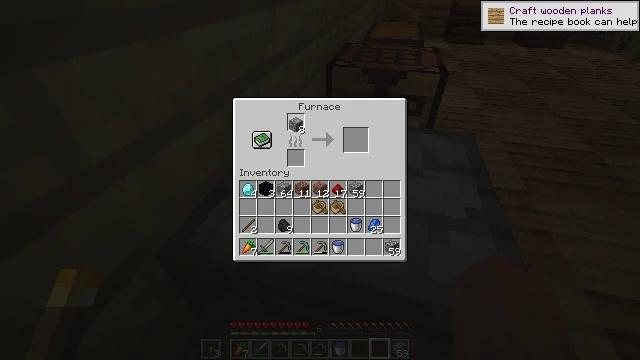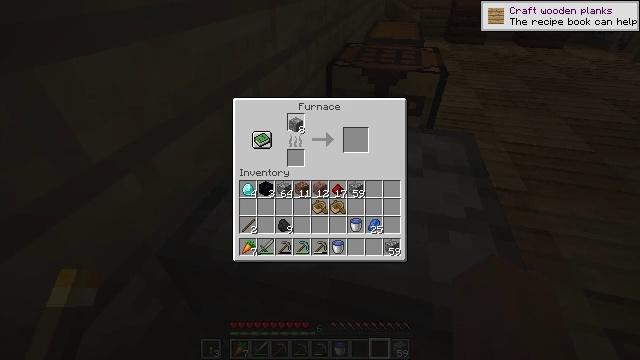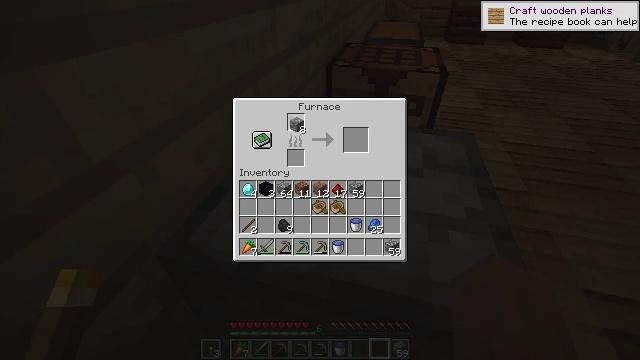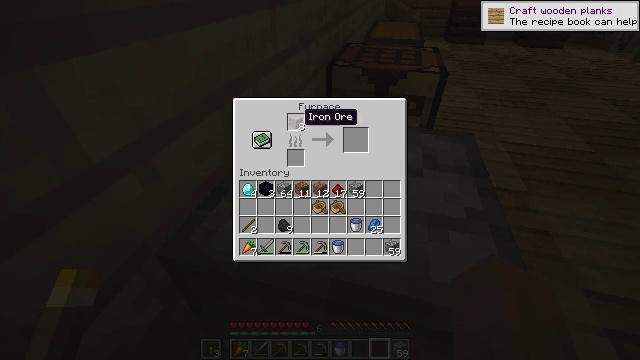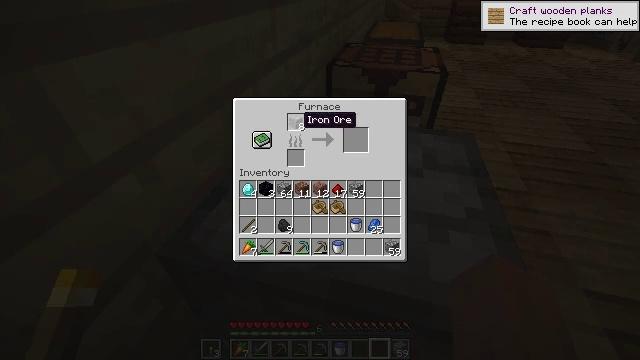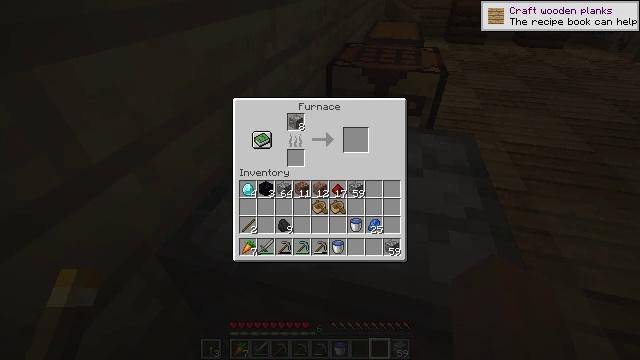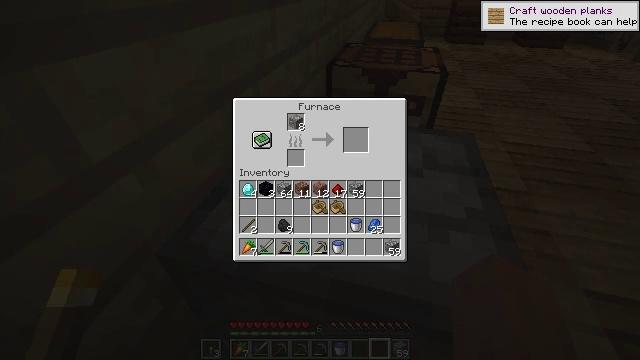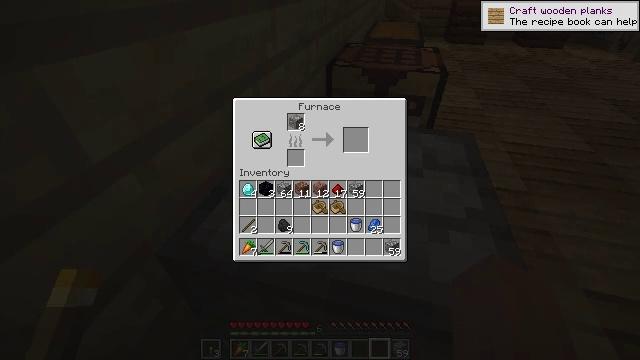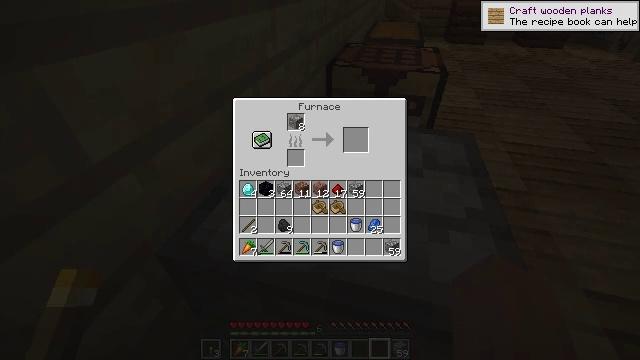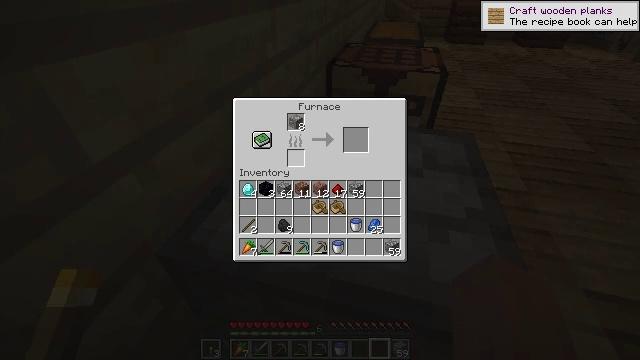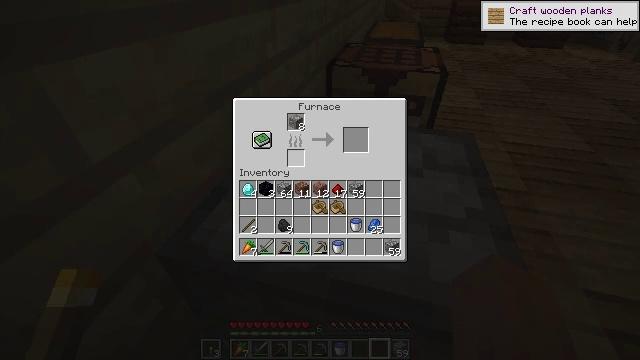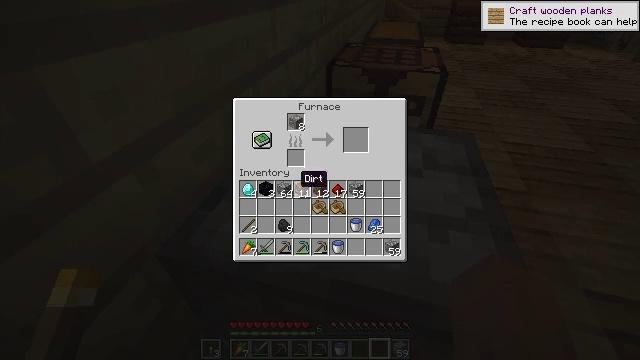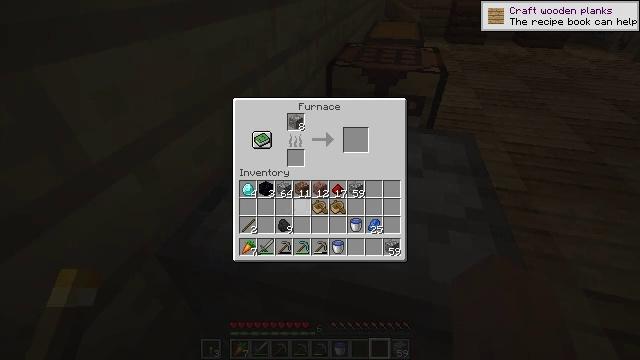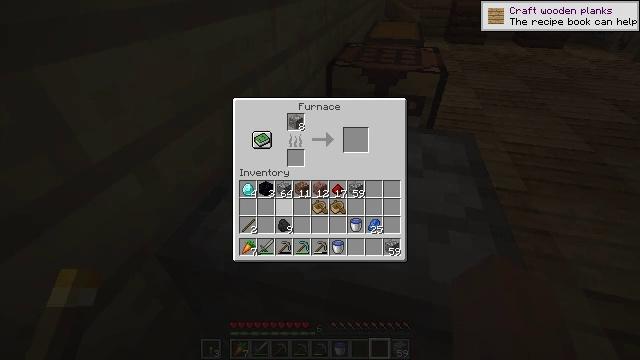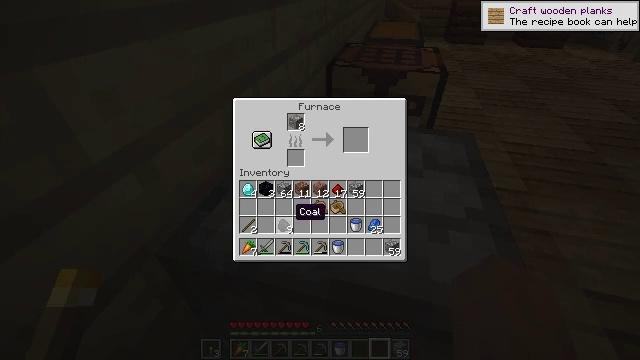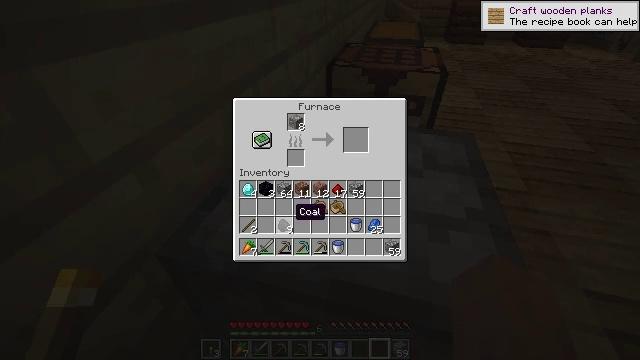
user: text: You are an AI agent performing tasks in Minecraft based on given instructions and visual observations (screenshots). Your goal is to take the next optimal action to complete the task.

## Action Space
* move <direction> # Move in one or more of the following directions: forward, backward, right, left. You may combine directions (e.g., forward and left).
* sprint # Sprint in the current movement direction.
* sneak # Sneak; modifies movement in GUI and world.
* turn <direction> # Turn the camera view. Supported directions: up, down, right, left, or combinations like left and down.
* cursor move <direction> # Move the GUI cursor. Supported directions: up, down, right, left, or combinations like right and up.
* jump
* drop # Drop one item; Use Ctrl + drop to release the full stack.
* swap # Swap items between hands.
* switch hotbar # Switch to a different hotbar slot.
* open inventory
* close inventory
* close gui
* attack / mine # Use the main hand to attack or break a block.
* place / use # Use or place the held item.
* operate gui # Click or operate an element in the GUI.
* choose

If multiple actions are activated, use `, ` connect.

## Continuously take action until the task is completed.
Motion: motion action
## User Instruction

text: Prepare materials to craft a diamond sword.
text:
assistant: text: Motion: operate gui
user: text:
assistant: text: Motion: operate gui
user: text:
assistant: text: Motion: no_op
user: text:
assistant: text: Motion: no_op
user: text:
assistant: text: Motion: no_op
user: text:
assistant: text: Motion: no_op
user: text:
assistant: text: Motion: cursor move down
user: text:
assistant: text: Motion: no_op
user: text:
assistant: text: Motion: cursor move down
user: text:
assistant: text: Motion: no_op
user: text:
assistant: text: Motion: cursor move down
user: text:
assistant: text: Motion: cursor move down
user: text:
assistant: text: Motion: cursor move down
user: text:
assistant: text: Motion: no_op
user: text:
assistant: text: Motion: no_op
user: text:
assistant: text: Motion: no_op
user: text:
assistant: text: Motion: no_op
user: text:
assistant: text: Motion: no_op
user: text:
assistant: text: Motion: operate gui
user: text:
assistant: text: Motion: operate gui
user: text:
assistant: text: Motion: no_op
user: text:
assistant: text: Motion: cursor move up
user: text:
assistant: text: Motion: cursor move up
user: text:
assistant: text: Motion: cursor move up
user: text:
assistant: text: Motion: no_op
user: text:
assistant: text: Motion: no_op
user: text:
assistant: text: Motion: no_op
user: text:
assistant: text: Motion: no_op
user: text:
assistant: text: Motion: no_op
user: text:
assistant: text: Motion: no_op